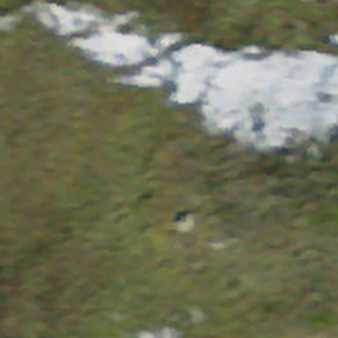
Label: other